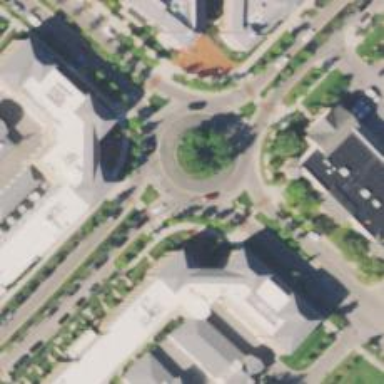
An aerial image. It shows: Roundabout on trunk highway.